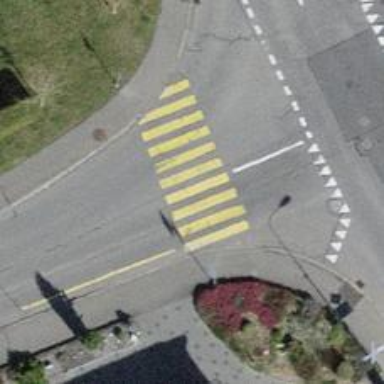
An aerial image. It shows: Uncontrolled zebra crossing with yellow markings on the road.